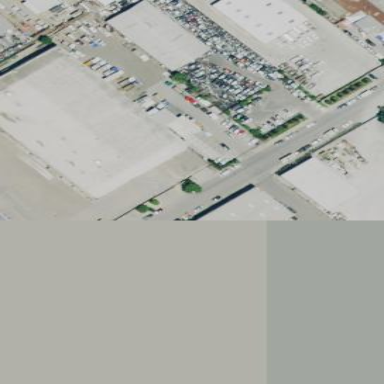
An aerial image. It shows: Industrial building serving as recycling center. Scrap metal recycling is available at this facility.